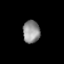
Tissue: lung
Cell type: T cells
Senescence score: 0.2253
Nuclear area (px): 376
Mean DAPI intensity: 144.604